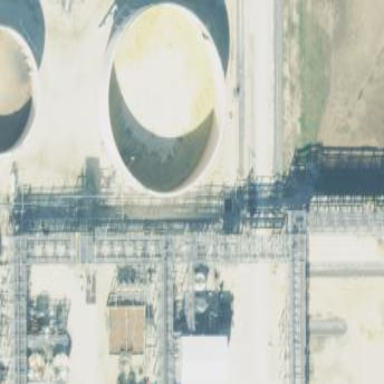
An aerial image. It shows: Storage tank building.